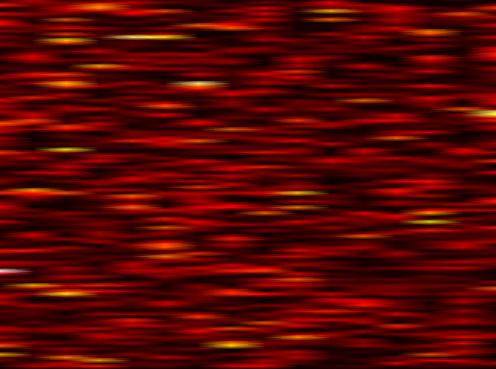
Label: FBMC